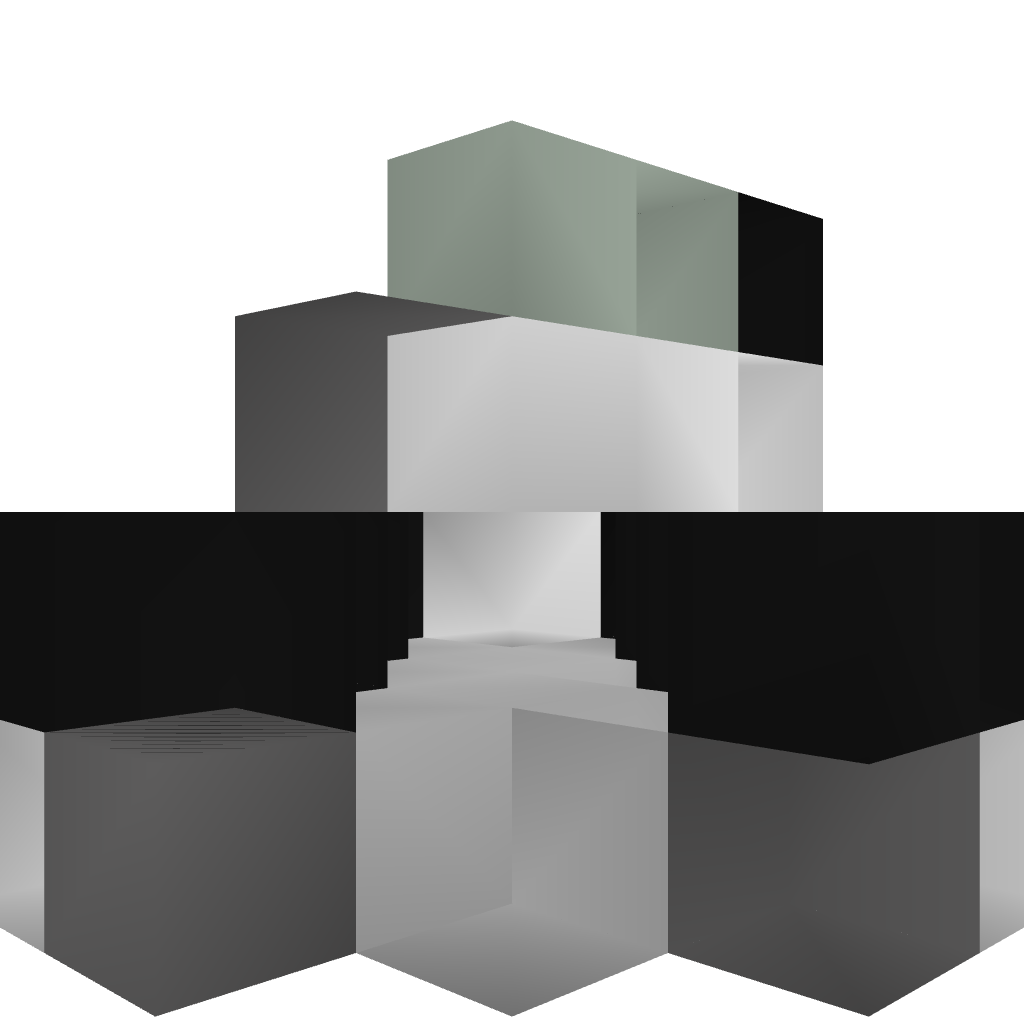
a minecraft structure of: Compact Angle Cannon